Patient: sex M, age 72
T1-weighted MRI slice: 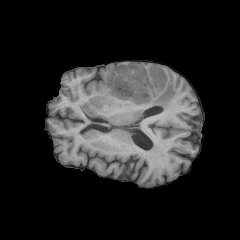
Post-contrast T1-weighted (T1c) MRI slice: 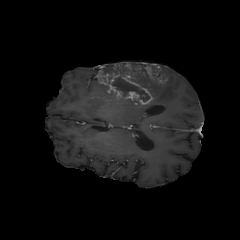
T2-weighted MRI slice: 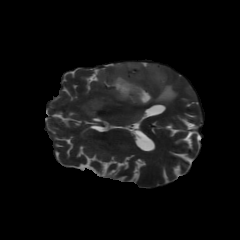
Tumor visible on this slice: yes
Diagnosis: Glioblastoma, IDH-wildtype
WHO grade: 4